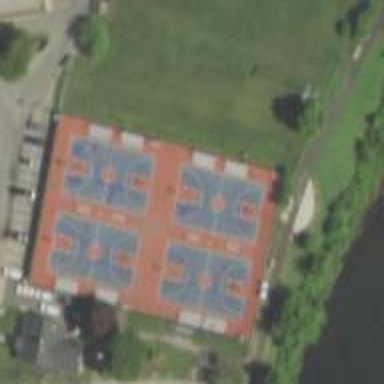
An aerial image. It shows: Basketball court on leisure land pitch.